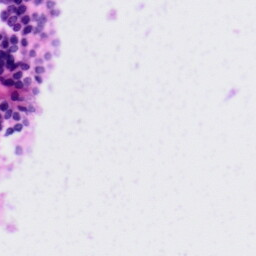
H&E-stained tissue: Tonsil